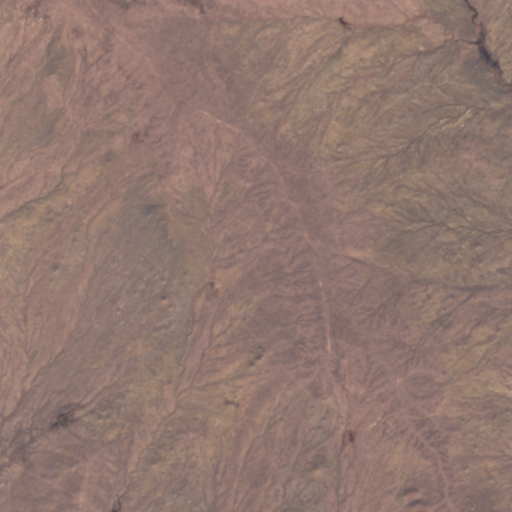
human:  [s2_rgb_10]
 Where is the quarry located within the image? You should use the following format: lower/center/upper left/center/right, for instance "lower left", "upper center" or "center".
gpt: There is no quarry in the image.